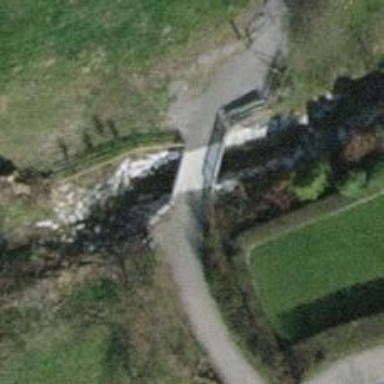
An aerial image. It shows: Footway bridge.